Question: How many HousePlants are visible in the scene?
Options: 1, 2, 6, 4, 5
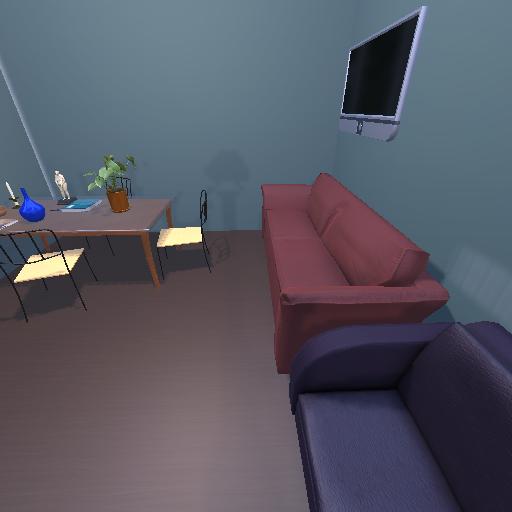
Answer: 1